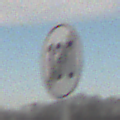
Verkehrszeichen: EndeGeschwindigkeit130
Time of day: MorningAfternoon
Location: Outdoor (Nature)
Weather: Overcast
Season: Winter
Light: Natural